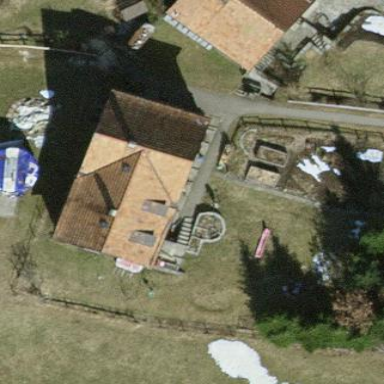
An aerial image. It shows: Simple and straightforward house.